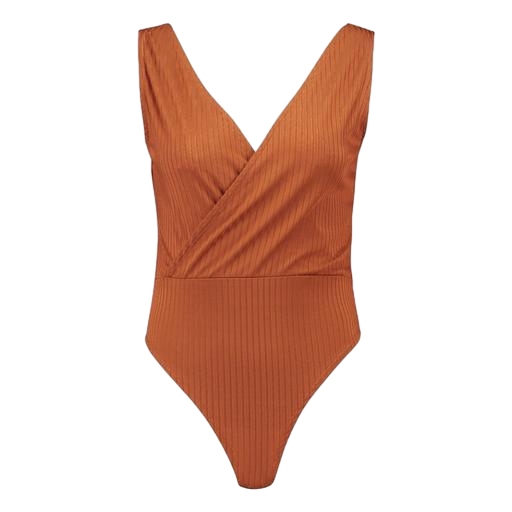
nly drapey waistcoat, nly great sleeveless waistcoat, brown olivia tank, white background